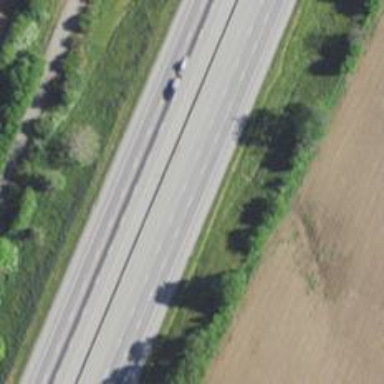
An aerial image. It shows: View of motorway.